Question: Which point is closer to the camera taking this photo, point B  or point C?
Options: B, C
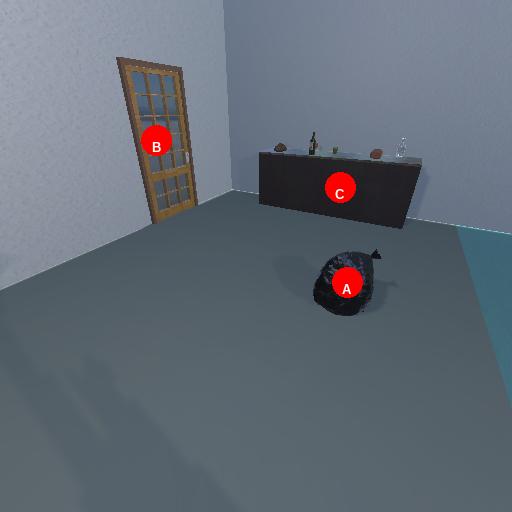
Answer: B